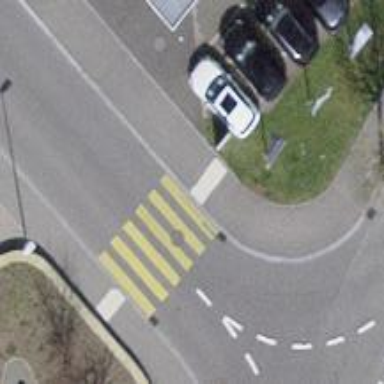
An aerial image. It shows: Footway with zebra crossing.